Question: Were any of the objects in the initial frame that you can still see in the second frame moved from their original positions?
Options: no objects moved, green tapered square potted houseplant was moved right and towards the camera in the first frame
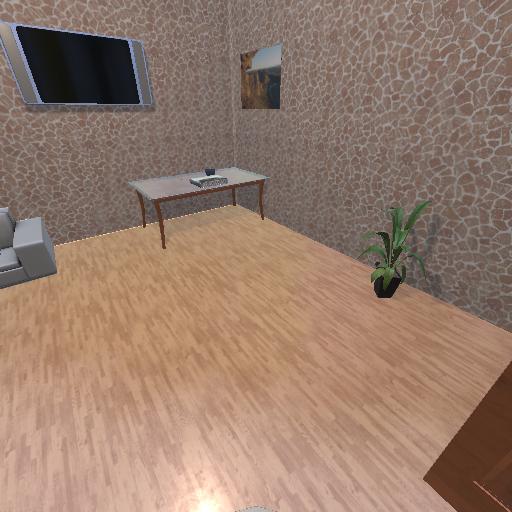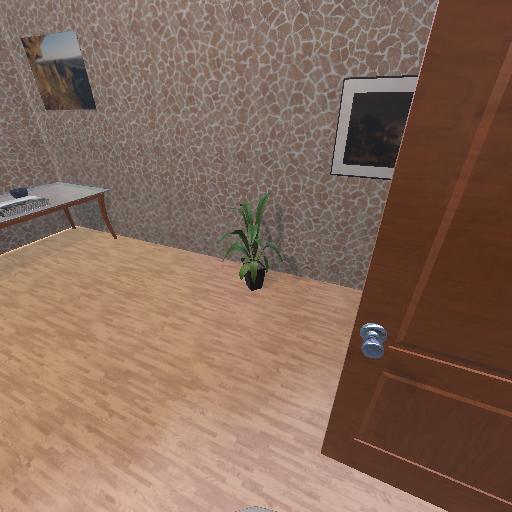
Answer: no objects moved